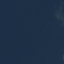
Land use / land cover class: SeaLake